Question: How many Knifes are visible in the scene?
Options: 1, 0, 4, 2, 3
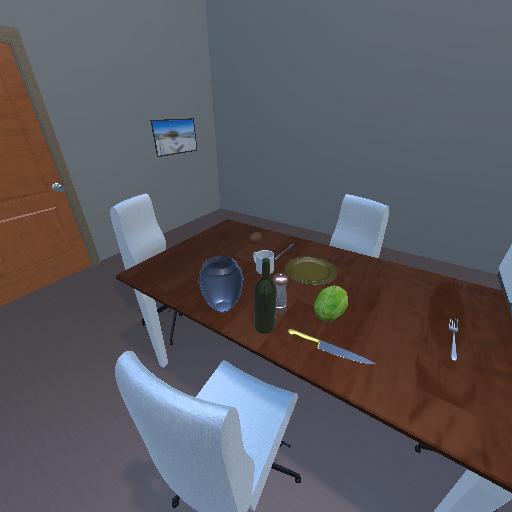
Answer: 1